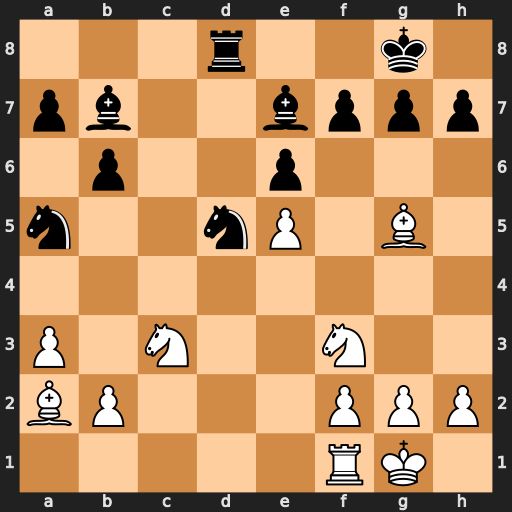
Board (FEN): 3r2k1/pb2bppp/1p2p3/n2nP1B1/8/P1N2N2/BP3PPP/5RK1
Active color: w
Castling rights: -
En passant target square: -
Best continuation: Bxd5 Bxg5 Bxb7